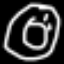
Label: donut